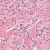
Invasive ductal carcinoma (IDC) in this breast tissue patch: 1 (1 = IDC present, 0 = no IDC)